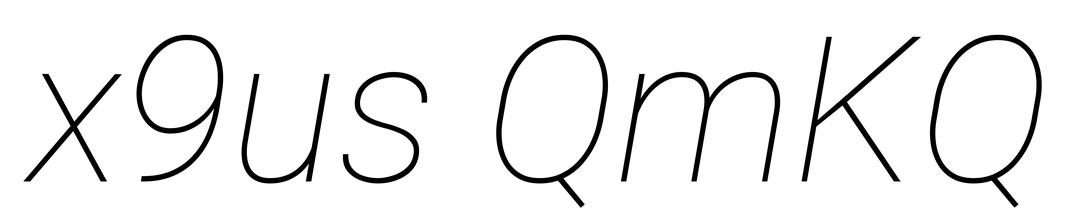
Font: Roboto-Italic_Thin_Italic